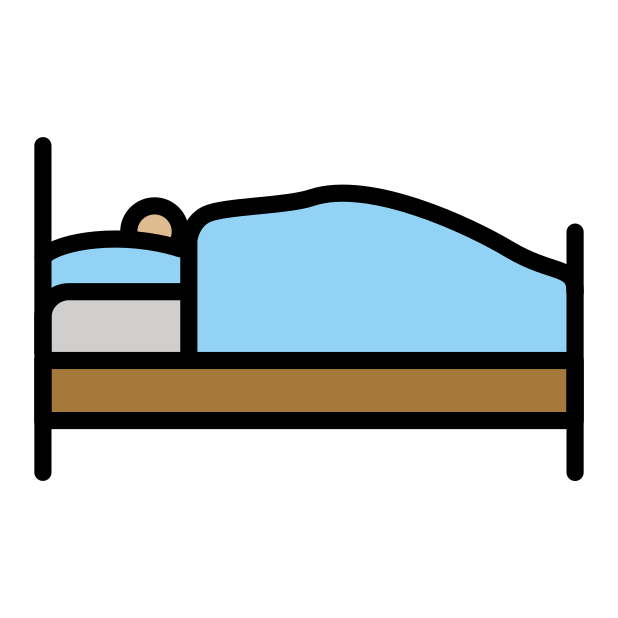
person in bed: medium-light skin tone